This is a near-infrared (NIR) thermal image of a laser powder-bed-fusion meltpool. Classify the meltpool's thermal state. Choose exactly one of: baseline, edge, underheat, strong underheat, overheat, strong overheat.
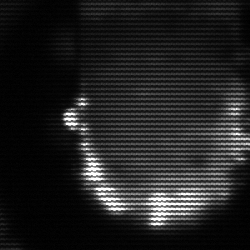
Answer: baseline